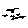
Label: bird